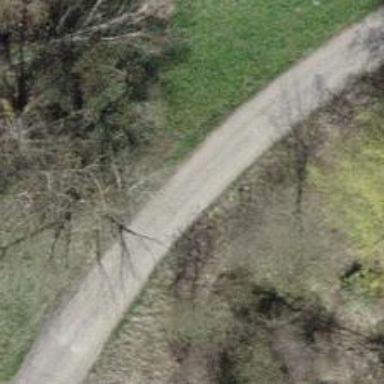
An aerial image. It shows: Unclassified paved road with grade 1 track type.